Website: crate-barrel
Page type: billing-address
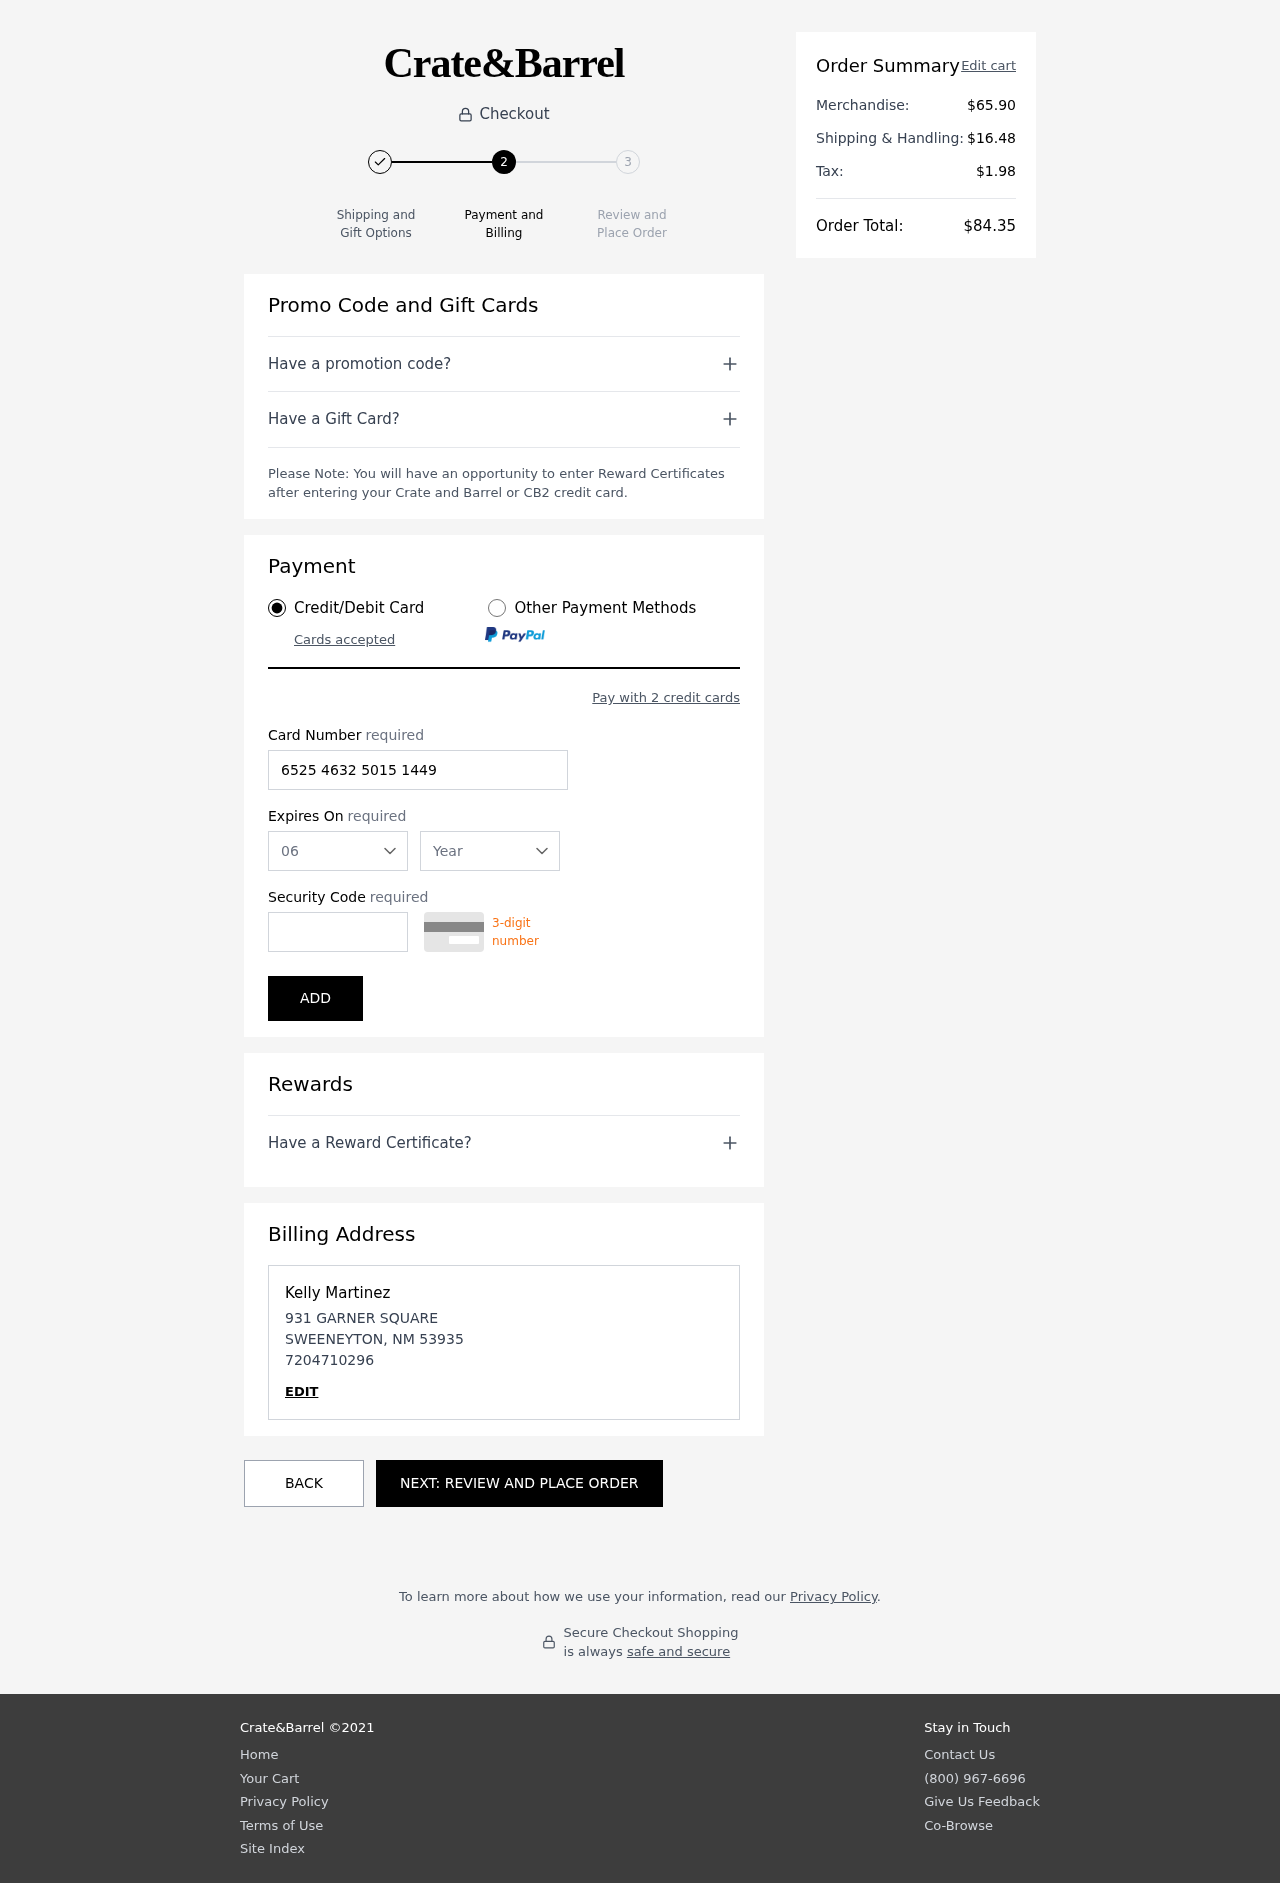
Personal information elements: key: PII_CARD_CVV
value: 495
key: PII_CARD_EXPIRY_MONTH
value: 06
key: PII_CARD_EXPIRY_YEAR
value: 28
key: PII_CARD_NUMBER
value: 6525 4632 5015 1449
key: PII_CITY
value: SWEENEYTON
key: PII_FULLNAME
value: Kelly Martinez
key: PII_PHONE
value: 7204710296
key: PII_POSTCODE
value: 53935
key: PII_STATE_ABBR
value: NM
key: PII_STREET
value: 931 GARNER SQUARE
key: PII_FIRSTNAME
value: Kelly
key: PII_LASTNAME
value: Martinez
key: PII_PHONE_LINE
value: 0296
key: PII_PHONE_SUFFIX
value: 0296
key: PII_POSTCODE_FULL
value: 53935
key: PII_PHONE2
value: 7204710296
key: PII_PHONE3
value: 7204710296
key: PII_FULLNAME2
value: Kelly Martinez
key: PII_FULLNAME3
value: Kelly Martinez
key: PII_FIRSTNAME2
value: Kelly
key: PII_FIRSTNAME3
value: Kelly
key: PII_LASTNAME2
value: Martinez
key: PII_LASTNAME3
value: Martinez
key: PII_FIRSTNAME_DERIVED
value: Kelly
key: PII_LASTNAME_DERIVED
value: Martinez
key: PII_PHONE_NUMERIC
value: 7204710296
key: PII_POSTCODE_NUMERIC
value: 53935
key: PII_PHONE2_NUMERIC
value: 7204710296
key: PII_PHONE3_NUMERIC
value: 7204710296
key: PII_FULLNAME_DERIVED
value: Kelly Martinez
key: PII_NAME_FULL_DERIVED
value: Kelly Martinez
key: PII_PHONE_DIGITS
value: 7204710296
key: PII_PHONE_LAST4
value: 0296
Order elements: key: ORDER_SUBTOTAL
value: $65.90
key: ORDER_SHIPPING_COST
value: $16.48
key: ORDER_TAX
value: $1.98
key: ORDER_TOTAL
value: $84.35